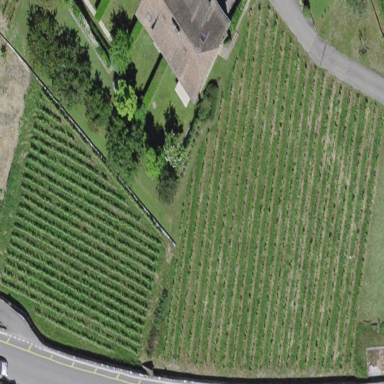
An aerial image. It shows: Vineyard.